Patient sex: F
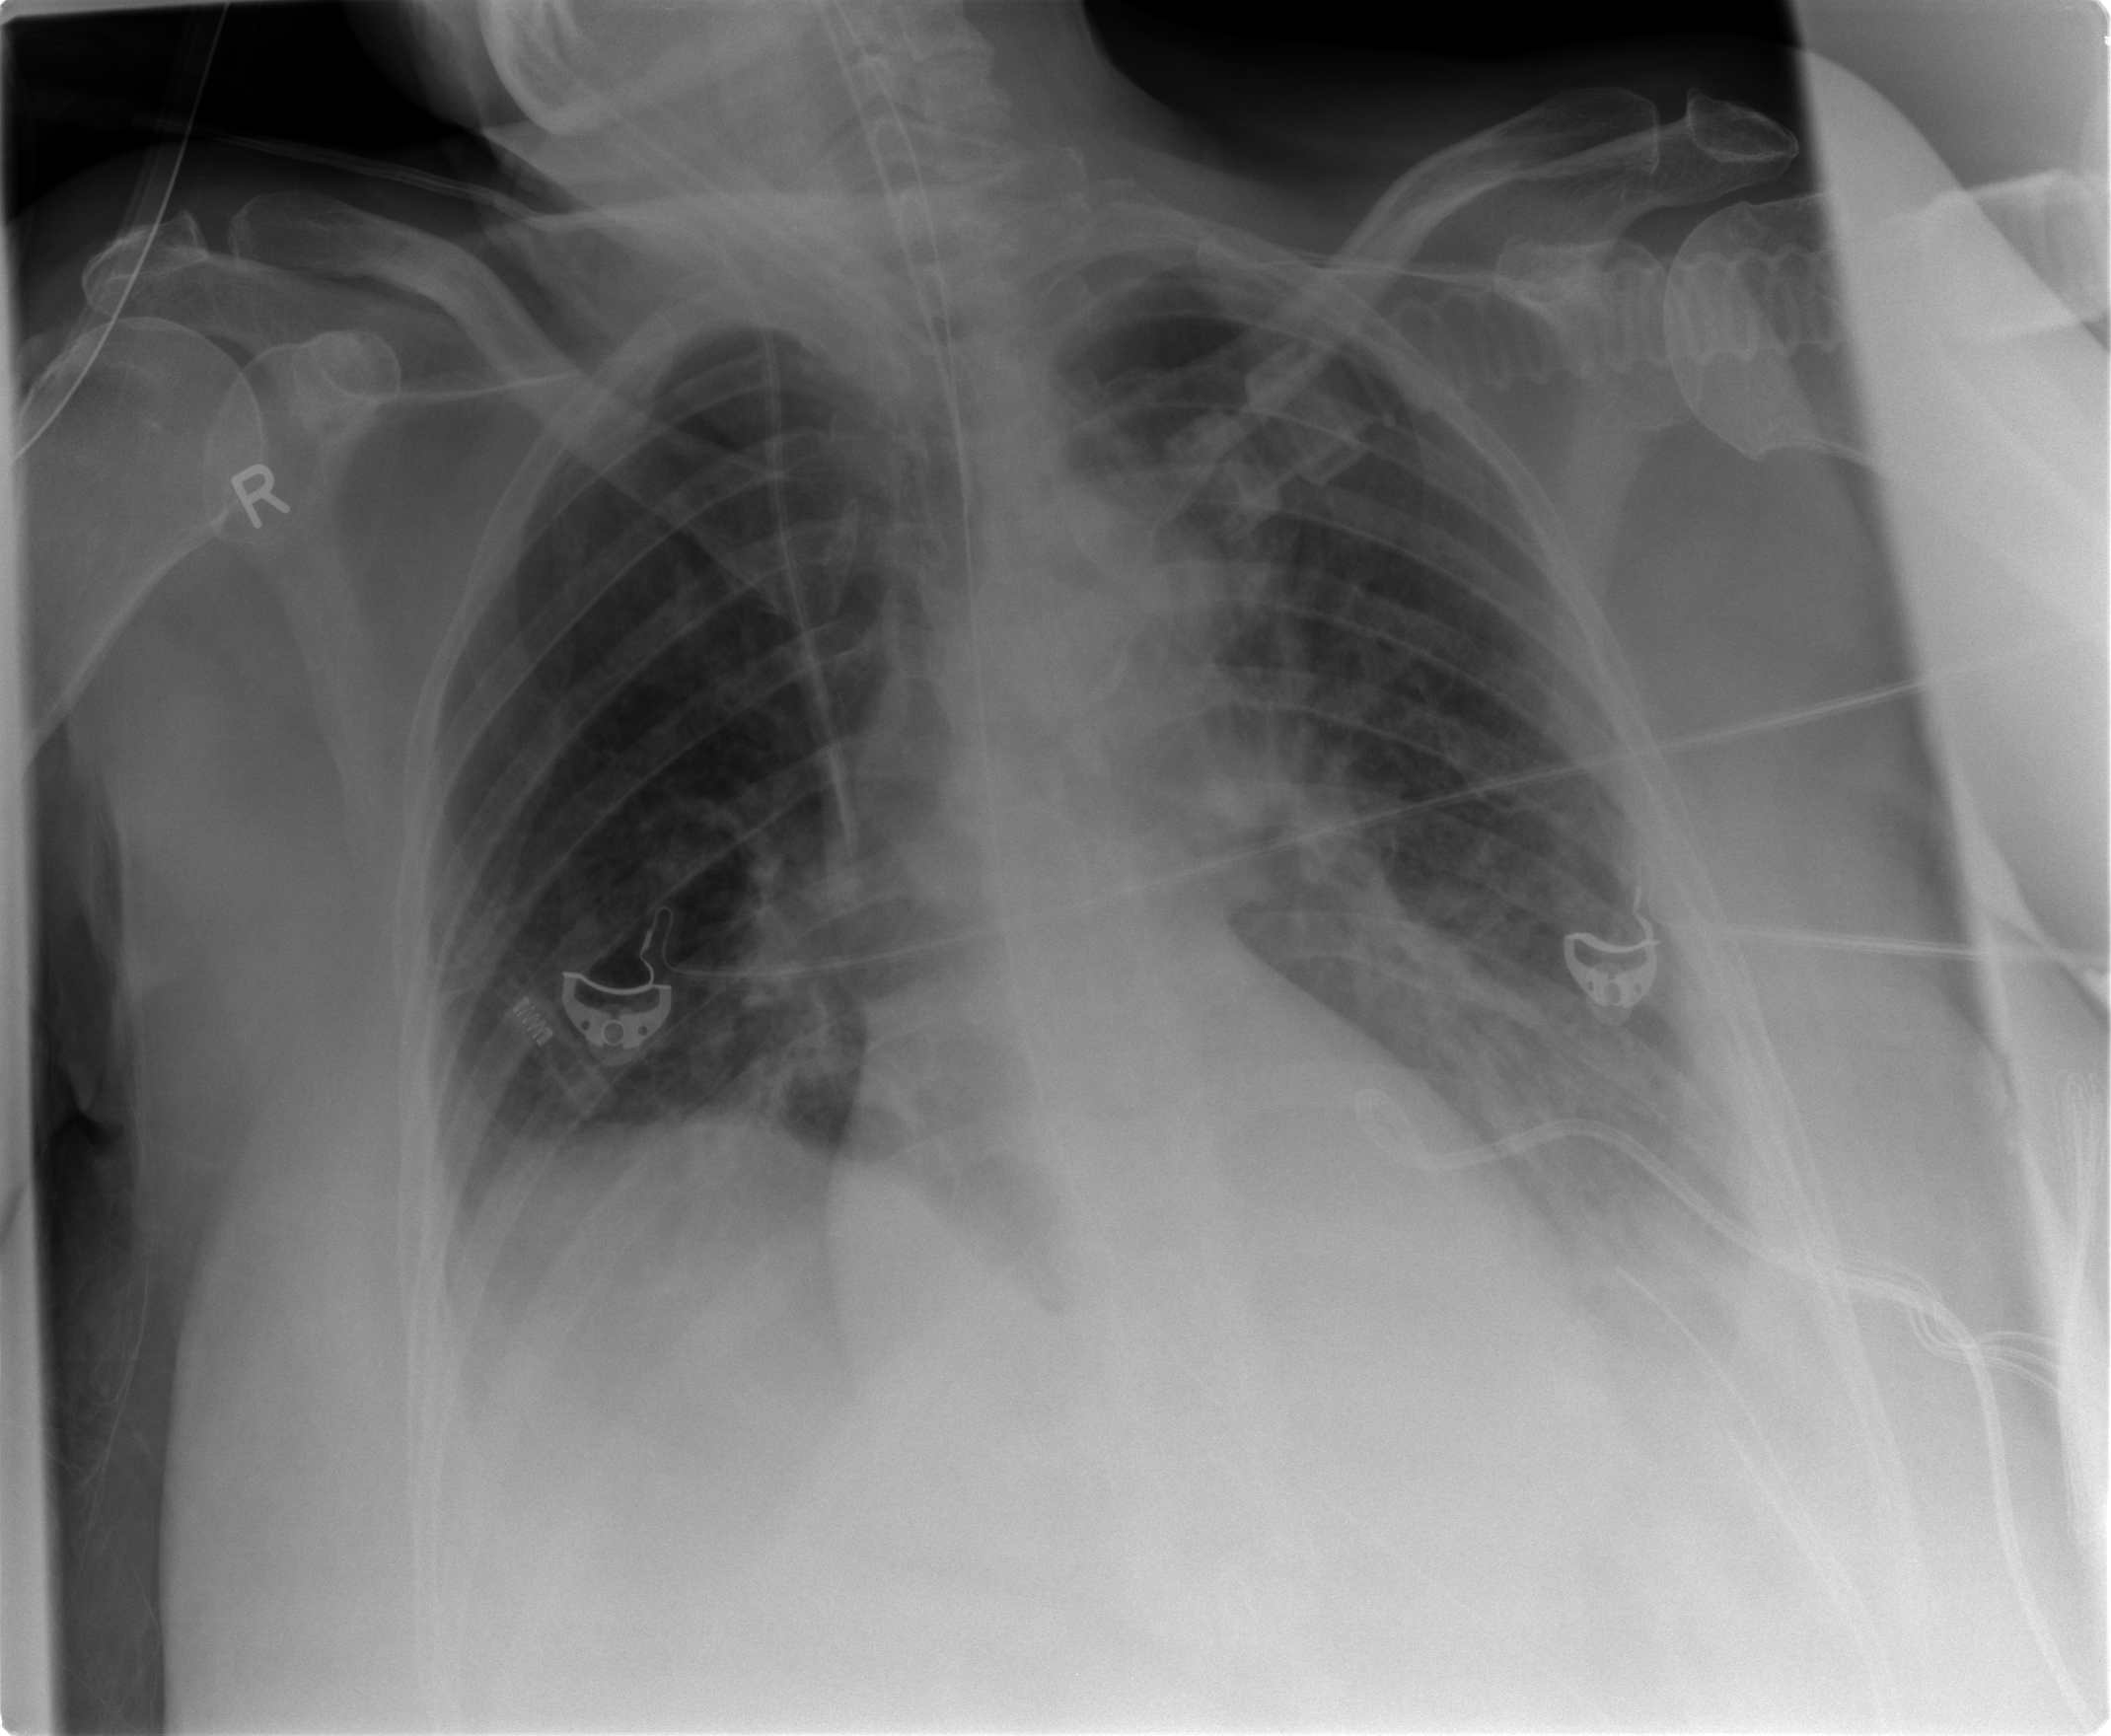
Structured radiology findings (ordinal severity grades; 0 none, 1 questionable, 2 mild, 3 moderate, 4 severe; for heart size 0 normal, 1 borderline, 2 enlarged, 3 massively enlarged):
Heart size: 0
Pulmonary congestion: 0
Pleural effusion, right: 0
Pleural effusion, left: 2
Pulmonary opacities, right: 0
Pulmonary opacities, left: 2
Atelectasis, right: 0
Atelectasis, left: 2